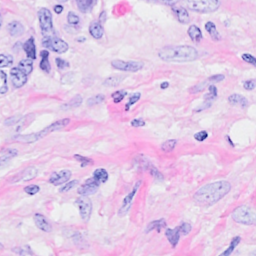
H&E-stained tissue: Breast